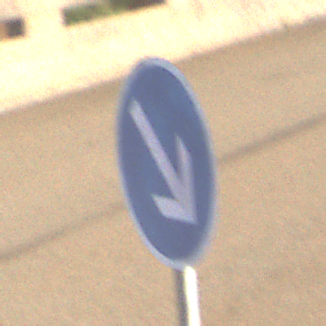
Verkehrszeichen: VorgeschriebeneVorbeifahrtRechts
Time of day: MorningAfternoon
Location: Outdoor (RoadRail)
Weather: PartlyCloudy
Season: NotSpecified
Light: Natural